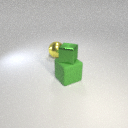
large green rubber cube below small green metal cube